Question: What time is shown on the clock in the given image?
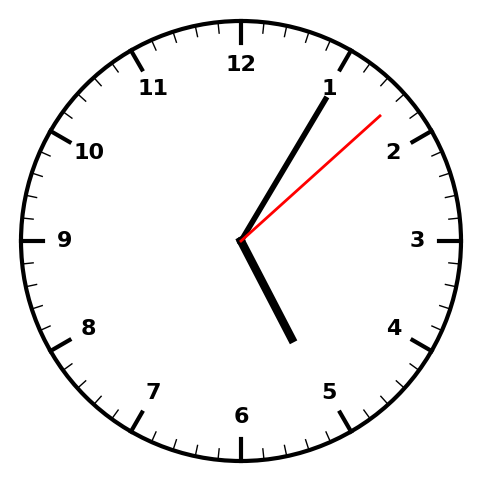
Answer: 05:05:08